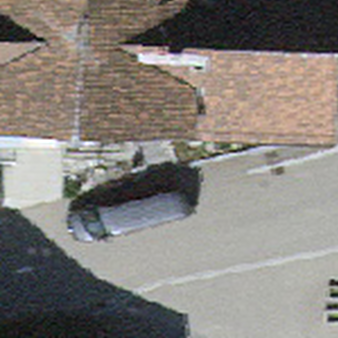
Label: other